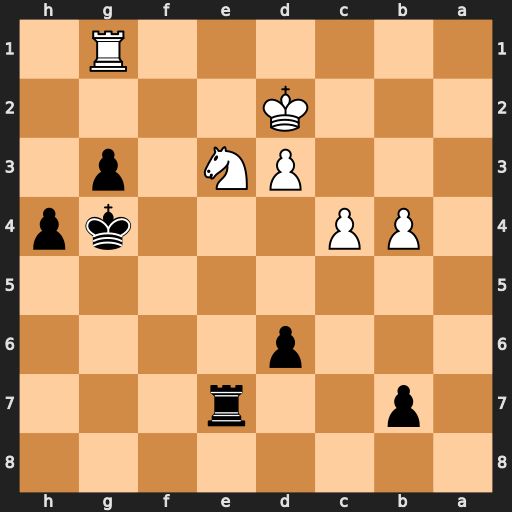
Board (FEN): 8/1p2r3/3p4/8/1PP3kp/3PN1p1/3K4/6R1
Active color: b
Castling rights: -
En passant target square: -
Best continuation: Rxe3 Kxe3 h3